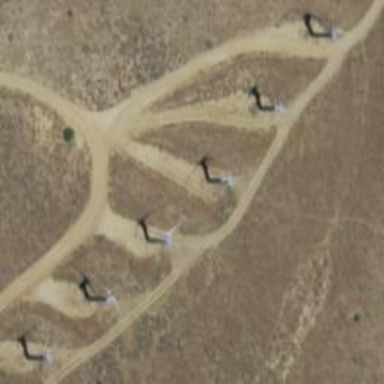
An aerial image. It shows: Wind power generator utilizing wind turbines.